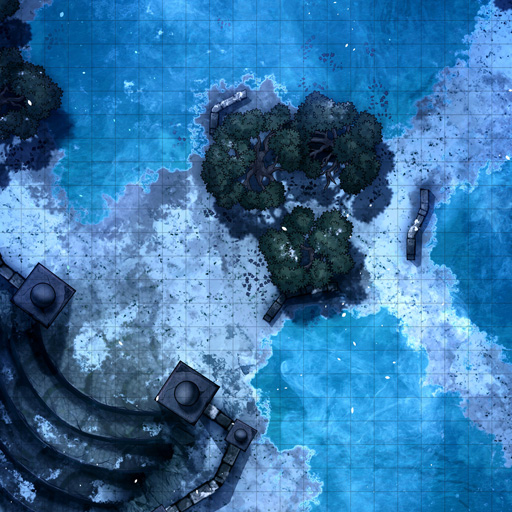
A D&D Grid Map south west stone steps center trees north lake east lake now (Snowy Forest Thermal Waters Map)